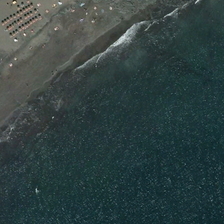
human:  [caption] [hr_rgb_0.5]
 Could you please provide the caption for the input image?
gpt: there are many people here on the beach .

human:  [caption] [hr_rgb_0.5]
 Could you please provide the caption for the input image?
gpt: a row of umbrellas on the beach .

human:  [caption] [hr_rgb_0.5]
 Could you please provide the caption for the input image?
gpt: there are many people here on the beach .

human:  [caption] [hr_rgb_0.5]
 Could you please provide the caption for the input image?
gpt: a row of umbrellas on the beach .

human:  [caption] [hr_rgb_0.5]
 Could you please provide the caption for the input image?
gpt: there are many people here on the beach .